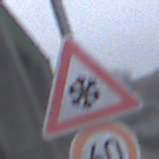
Verkehrszeichen: SchneeOderEisglaette
Zusatzzeichen unten: Geschwindigkeit60
Umgebung: Outdoor, Suburban
Tageszeit: MorningAfternoon
Wetter: Overcast
Licht: Natural
Jahreszeit: NotSpecified
Kontrast: LowContrast